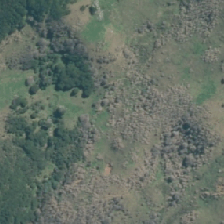
Land cover: low_producing_grassland